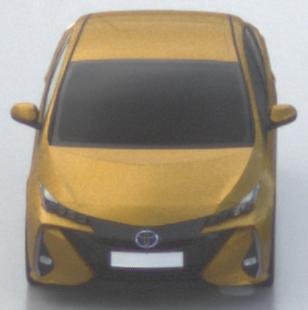
Make: Toyota
Model: Prius 1.8 Plug-In Hybrid
Detailed model: Prius (XW5) Plug-In
Model produced from: 2019/07
Model produced until: 2020/07
Doors: 5
Color: yellow
Road condition: wet road
Daytime: morning or afternoon
Contrast: low contrast